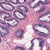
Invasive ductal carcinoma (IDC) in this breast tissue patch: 0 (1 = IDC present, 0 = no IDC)